Question: OK this is driving me crazy, seems so simple and yet it doesn't work. I'm resurrecting a NetBeans project by a former coworker. It depends on some external JARs, in particular JFreeChart. I downloaded new versions of the libraries, and it can find most things, but it cannot seem to search jcommon.
I clearly see the JAR listed under 'Libraries' on the left pane of Netbeans, and I can navigate to exactly where the class file is that Netbeans says it can't find. It's right there! It's also listed under the Libraries tab in the build menu. What's wrong?

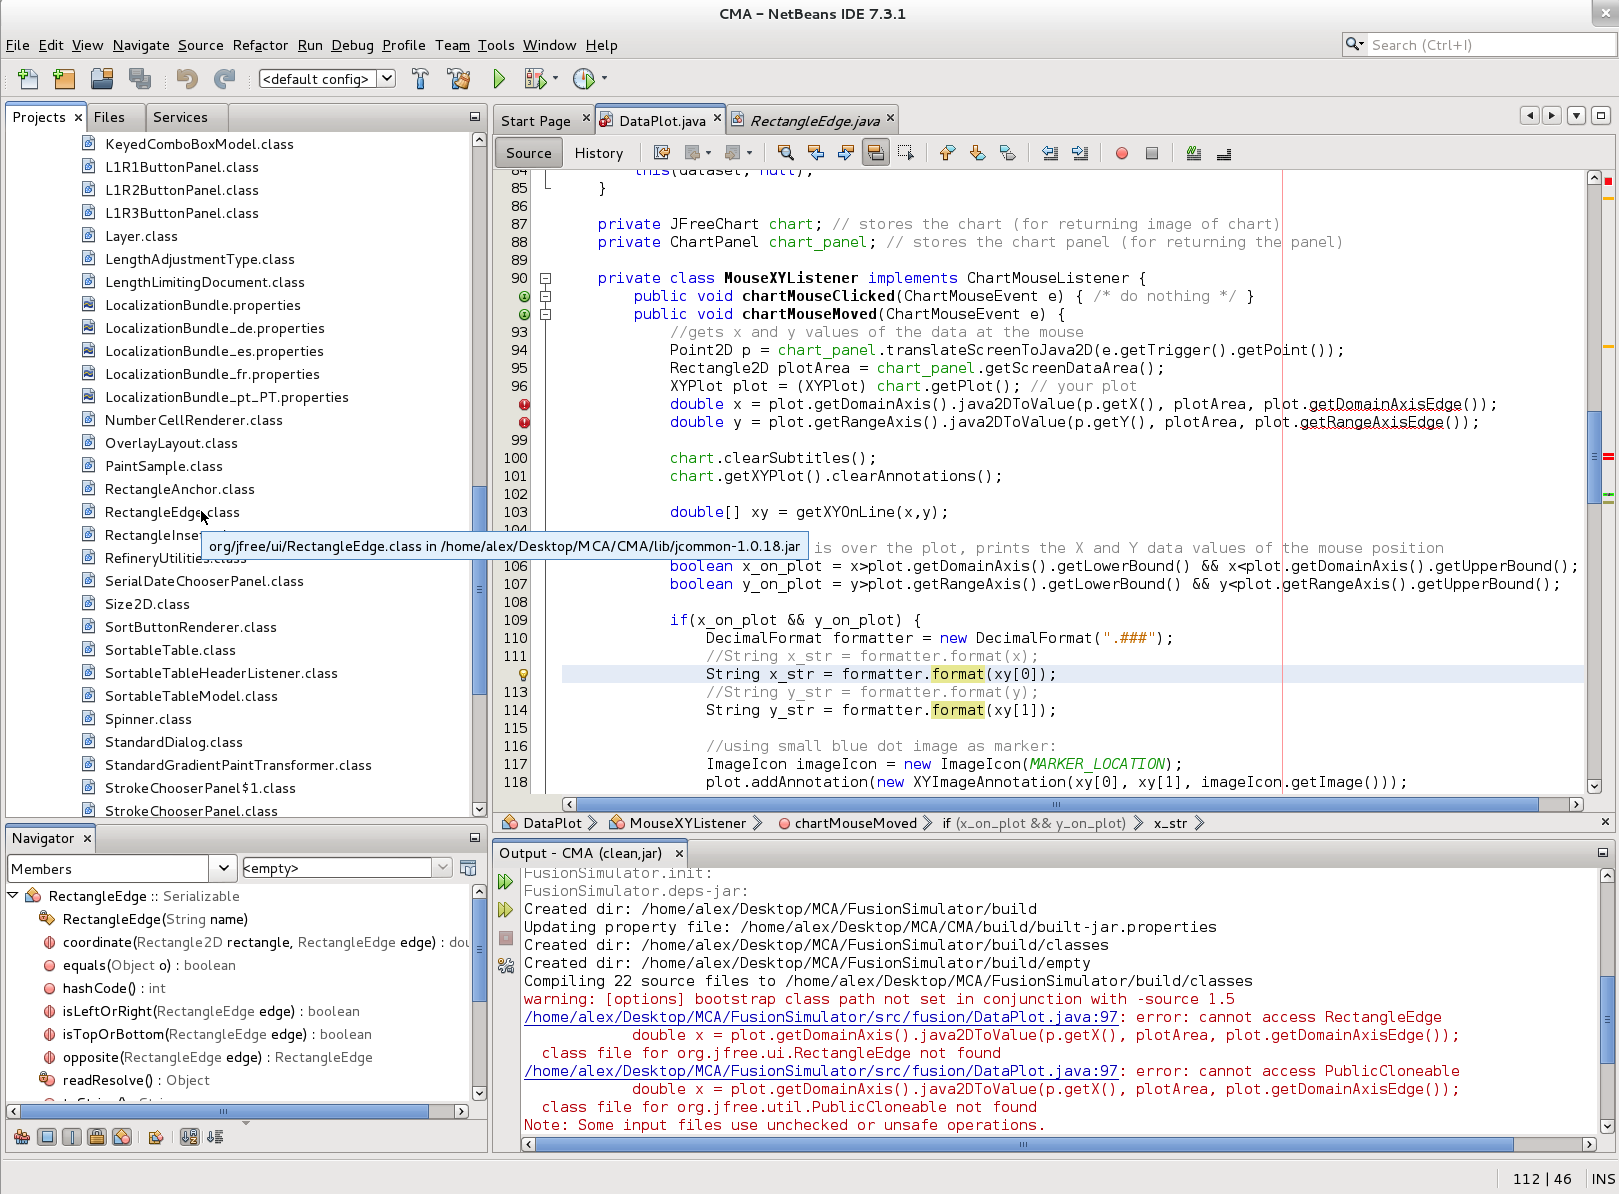
Answer: OK, well a solution is to nuke the NetBeans projects and make a new project (with the existing source). Then I can add the libraries and everything works fine. Still baffling, but oh well...